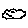
Label: cloud